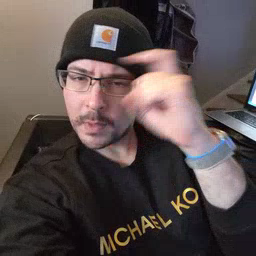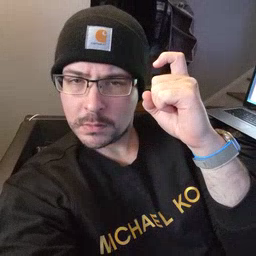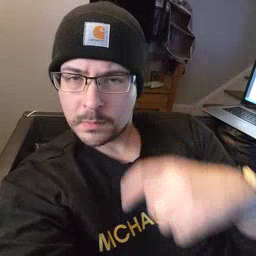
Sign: because